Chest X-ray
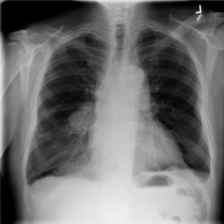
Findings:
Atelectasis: positive
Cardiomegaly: negative
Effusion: negative
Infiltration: negative
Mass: positive
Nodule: negative
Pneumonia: negative
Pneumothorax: negative
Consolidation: negative
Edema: negative
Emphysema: positive
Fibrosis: negative
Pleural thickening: negative
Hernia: negative